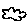
Label: cloud